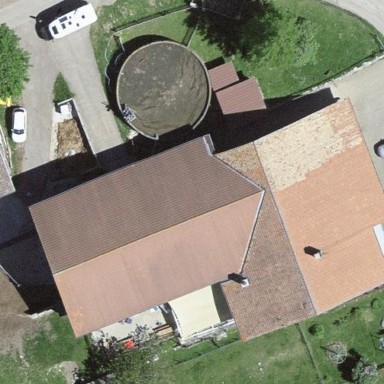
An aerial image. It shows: Farm building hosting restaurant and hostel.